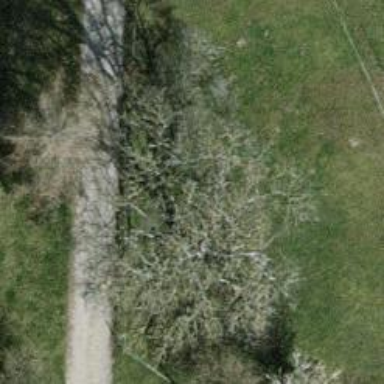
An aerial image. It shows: Broadleaved tree with lush foliage.